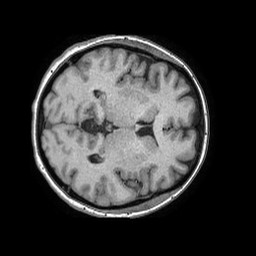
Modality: T1w
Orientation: axial
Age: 37
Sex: female
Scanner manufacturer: philips
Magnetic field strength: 1.5 T
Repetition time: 0.0077 s
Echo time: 0.003506 s